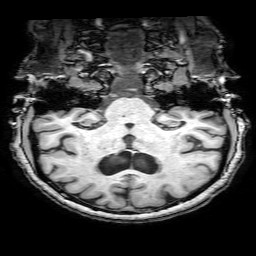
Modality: T1w
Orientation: sagittal
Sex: female
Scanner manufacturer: philips
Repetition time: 0.008252 s
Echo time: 0.0038 s